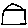
Label: house